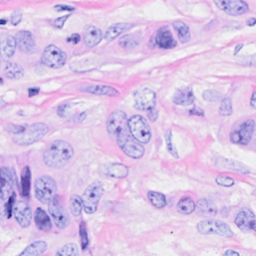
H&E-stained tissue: Breast